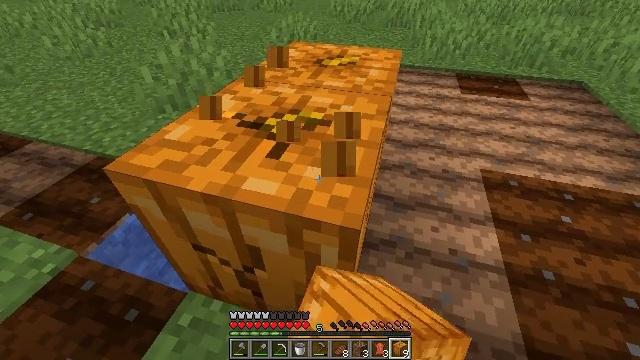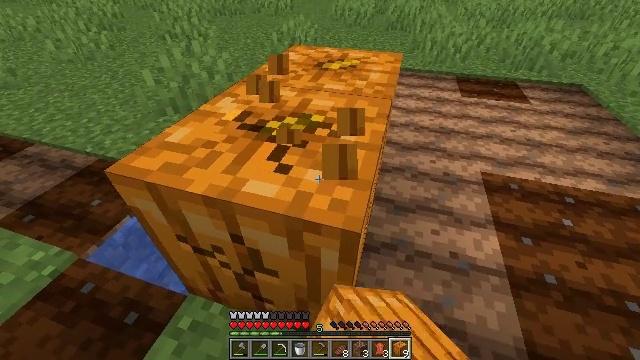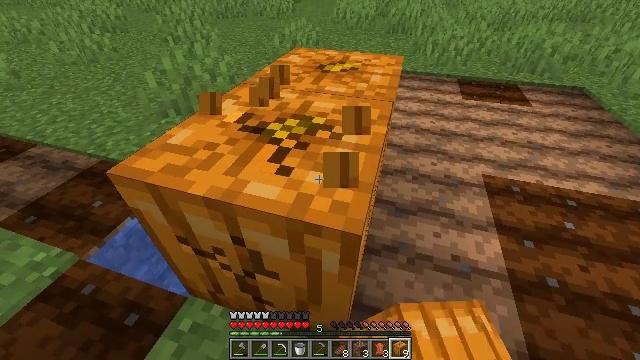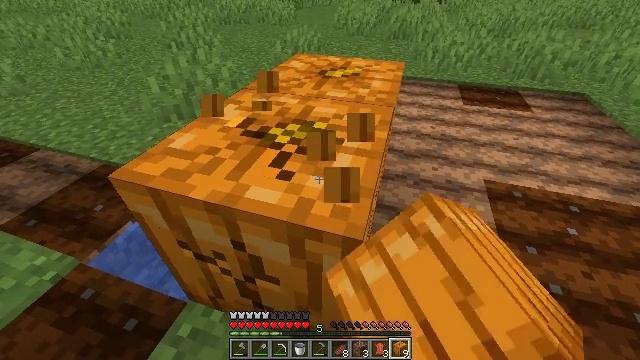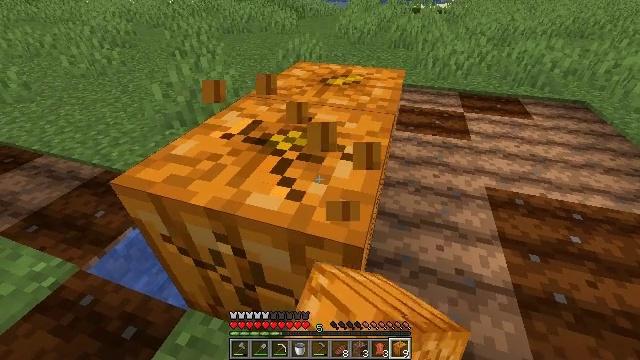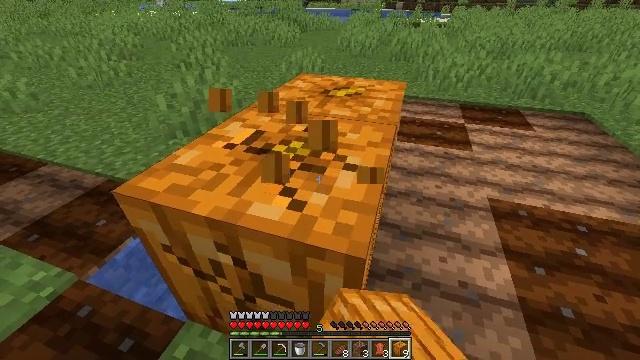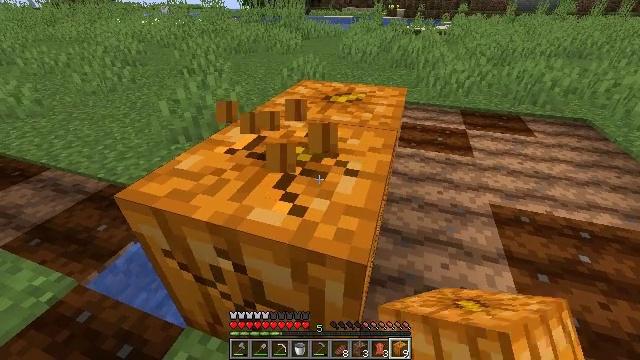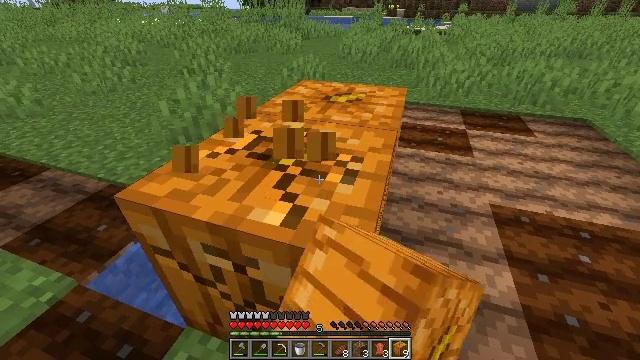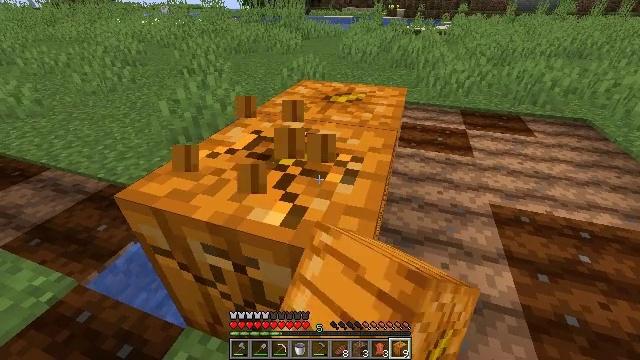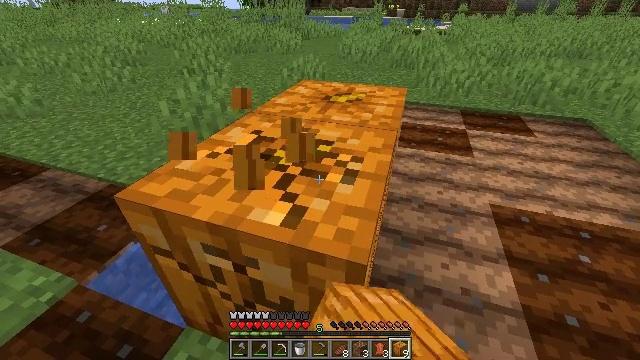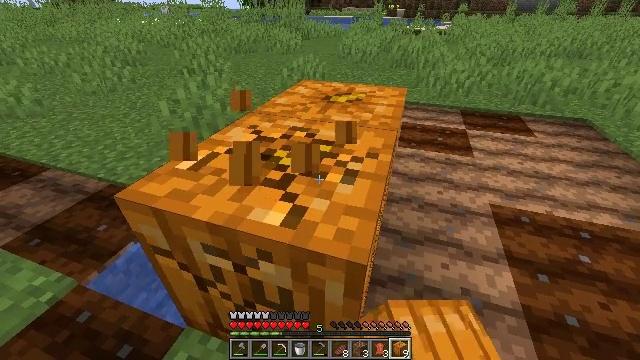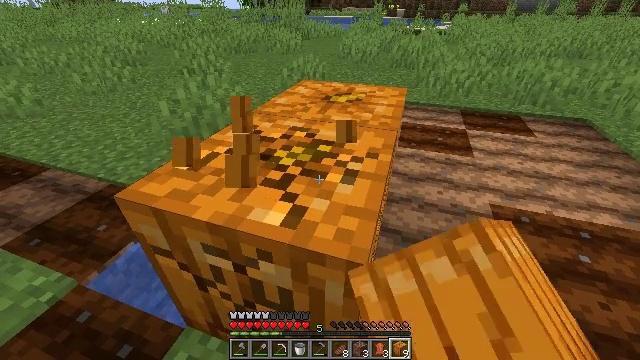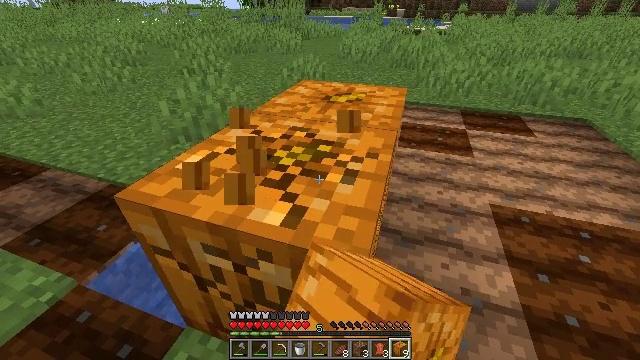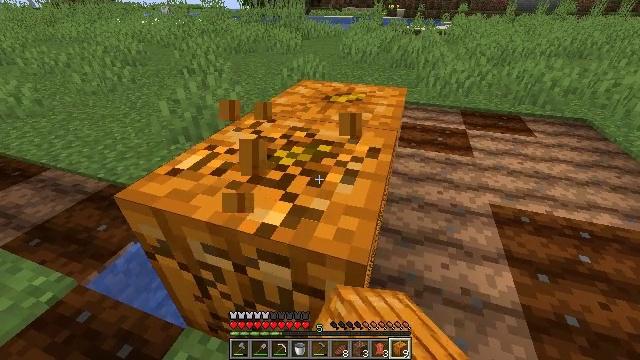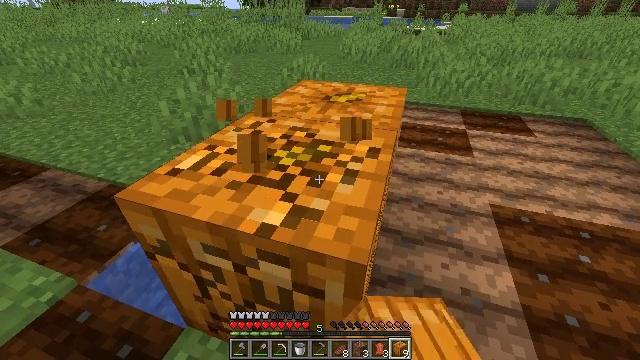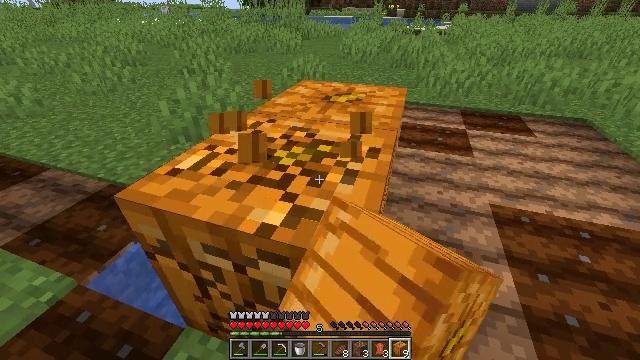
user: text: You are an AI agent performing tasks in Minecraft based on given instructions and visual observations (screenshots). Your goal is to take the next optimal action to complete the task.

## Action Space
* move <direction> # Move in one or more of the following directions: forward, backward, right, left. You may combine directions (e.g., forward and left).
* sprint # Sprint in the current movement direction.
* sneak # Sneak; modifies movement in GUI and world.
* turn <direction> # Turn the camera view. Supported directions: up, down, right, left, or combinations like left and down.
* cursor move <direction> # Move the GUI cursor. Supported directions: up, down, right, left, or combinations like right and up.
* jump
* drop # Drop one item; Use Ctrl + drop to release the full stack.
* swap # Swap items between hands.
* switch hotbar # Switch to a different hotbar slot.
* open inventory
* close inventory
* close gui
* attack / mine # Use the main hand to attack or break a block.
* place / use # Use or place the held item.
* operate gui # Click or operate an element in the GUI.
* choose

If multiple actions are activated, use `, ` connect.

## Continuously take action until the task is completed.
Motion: motion action
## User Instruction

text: Mine the pumpkin from the ground.
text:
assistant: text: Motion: attack / mine
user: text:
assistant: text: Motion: attack / mine
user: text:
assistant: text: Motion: turn up, attack / mine
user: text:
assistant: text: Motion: turn up, attack / mine
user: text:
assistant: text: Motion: turn up, attack / mine
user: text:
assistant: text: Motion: turn up, attack / mine
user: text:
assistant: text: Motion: attack / mine
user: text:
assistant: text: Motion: attack / mine
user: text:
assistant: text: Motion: attack / mine
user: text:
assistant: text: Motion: attack / mine
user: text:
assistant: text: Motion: attack / mine
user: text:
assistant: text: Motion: attack / mine
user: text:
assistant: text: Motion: attack / mine
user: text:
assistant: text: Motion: attack / mine
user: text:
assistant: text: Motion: attack / mine
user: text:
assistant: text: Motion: attack / mine
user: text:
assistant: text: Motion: attack / mine
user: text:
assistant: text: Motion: attack / mine
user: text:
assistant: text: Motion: attack / mine
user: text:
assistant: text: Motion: attack / mine
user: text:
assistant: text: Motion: attack / mine
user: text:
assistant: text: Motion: attack / mine
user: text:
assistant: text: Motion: attack / mine
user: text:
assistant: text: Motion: attack / mine
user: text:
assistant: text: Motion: attack / mine
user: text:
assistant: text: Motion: attack / mine
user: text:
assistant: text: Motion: attack / mine
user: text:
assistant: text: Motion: attack / mine
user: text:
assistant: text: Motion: attack / mine
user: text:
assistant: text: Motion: attack / mine